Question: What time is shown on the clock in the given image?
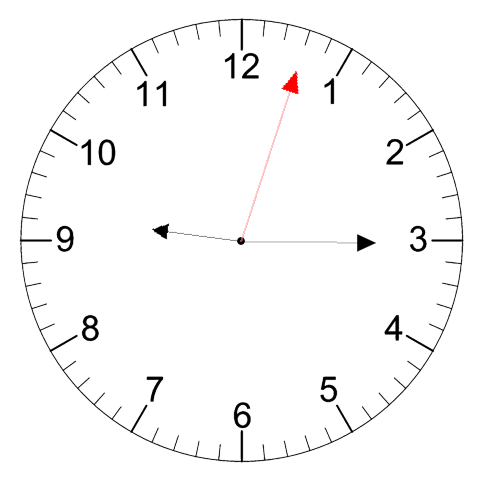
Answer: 09:15:03